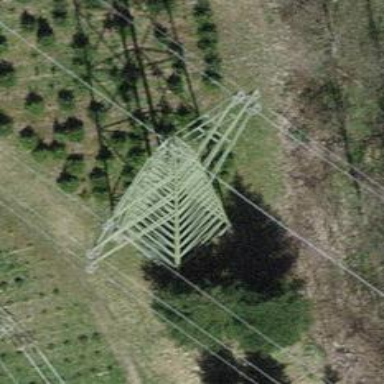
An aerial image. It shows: Power tower.